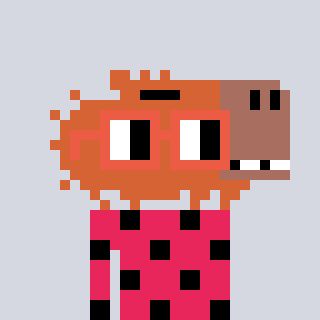
a pixel art character with square orange glasses, a capybara-shaped head and a redpinkish-colored body on a cool background